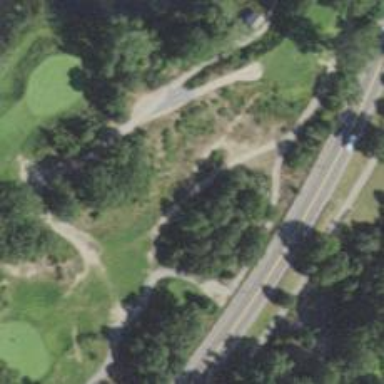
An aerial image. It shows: Path for both road and golf.